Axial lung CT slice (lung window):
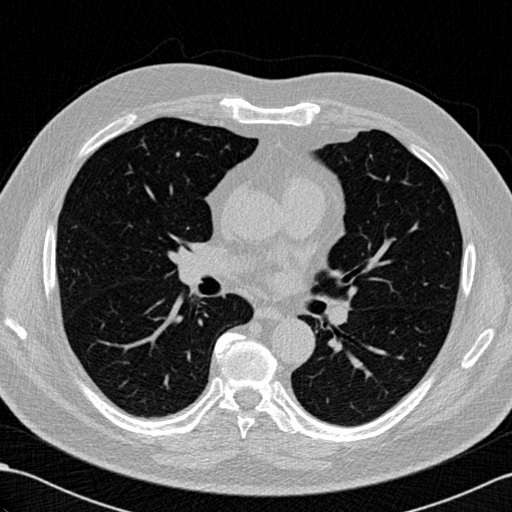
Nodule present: no